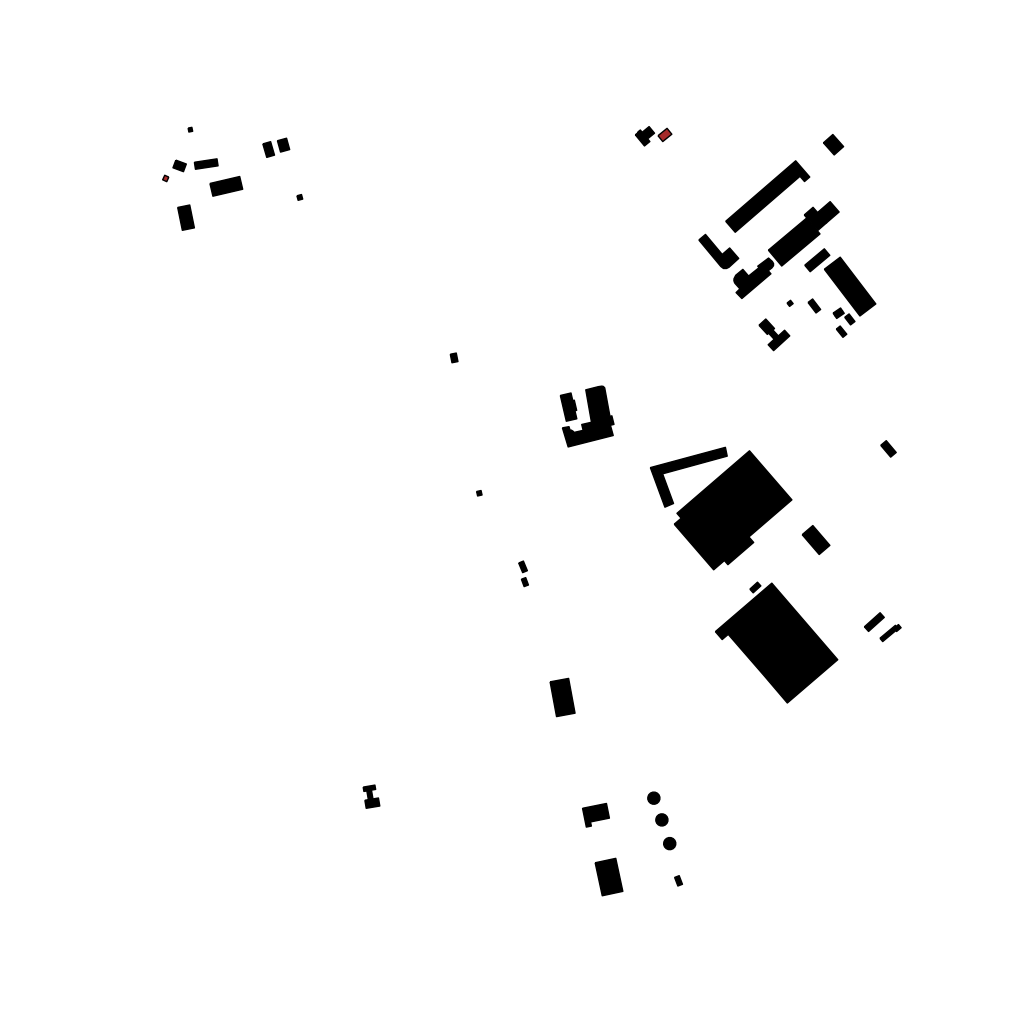
Tags: overhead vector_map, business, industrial, recreation, special, high_rise, individual_rise, low_rise, density_1, Building, Facility, 1.0 km²